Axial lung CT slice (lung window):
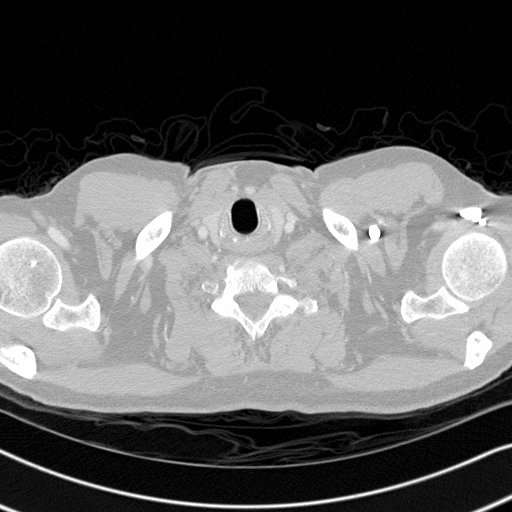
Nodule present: no